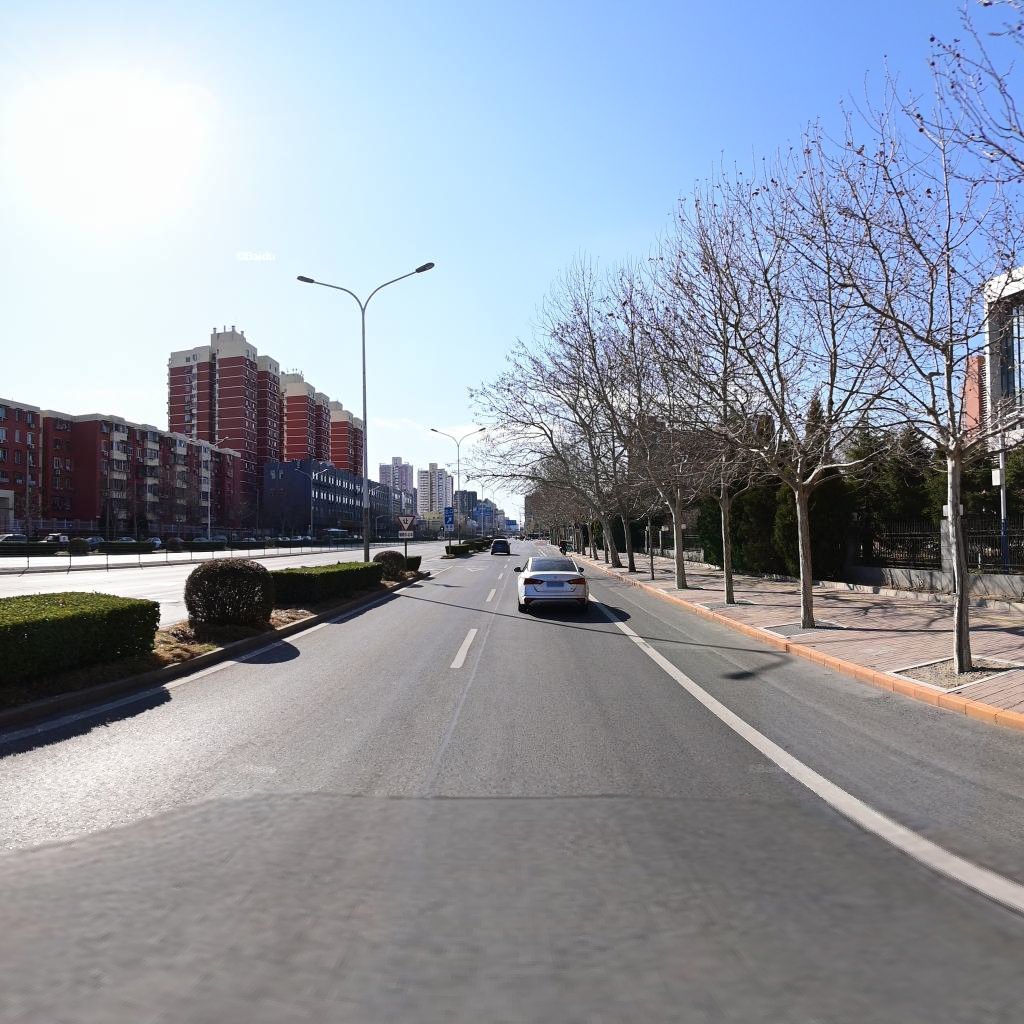
Region: Chaoyang
Road damage annotations: longitudinal patch